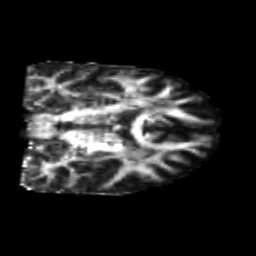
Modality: FA
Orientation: coronal
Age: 24
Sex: female
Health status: healthy
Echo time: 0.074 s